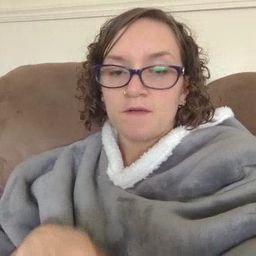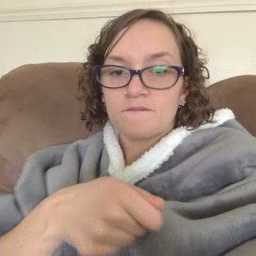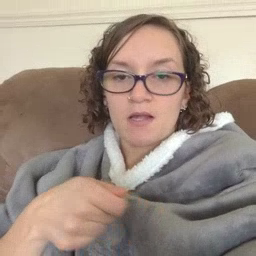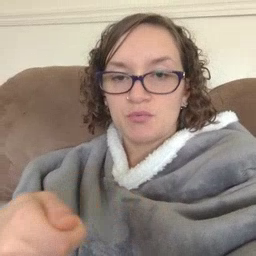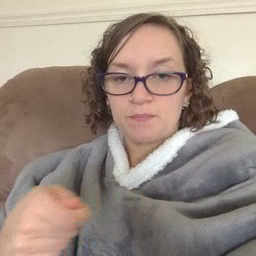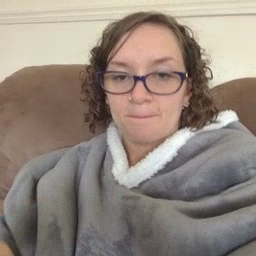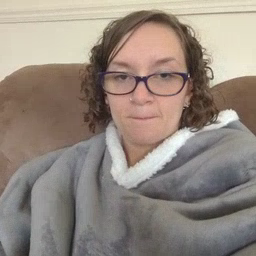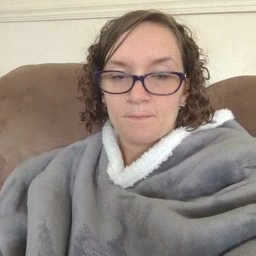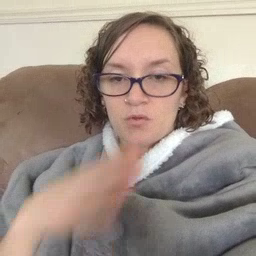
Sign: vacuum